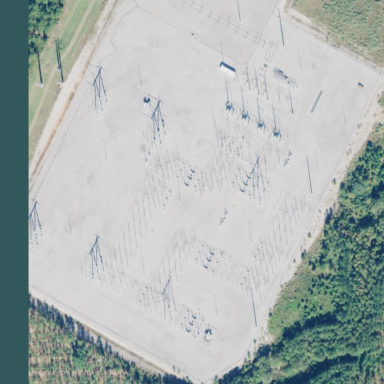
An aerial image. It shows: Fenced power substation at the transmission level.